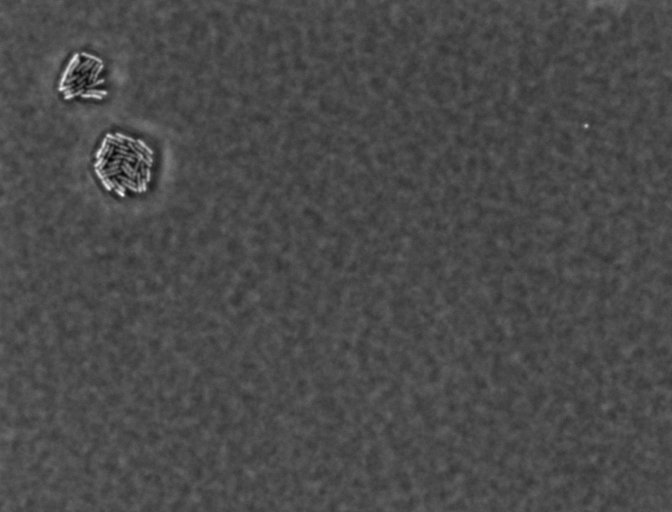
Phase contrast microscopy, 60x objective, 3 h incubation